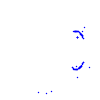
Particle: proton